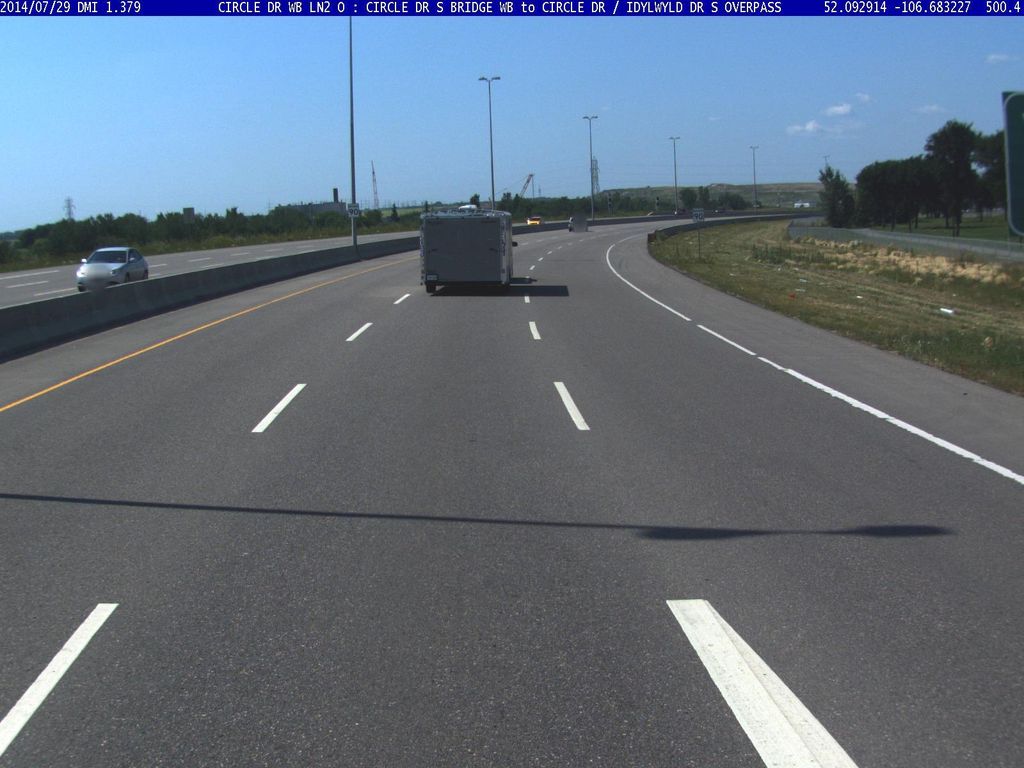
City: saskatoon